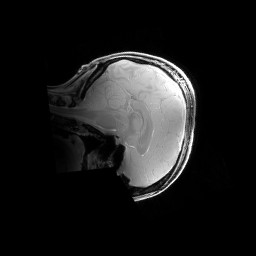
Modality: PDw
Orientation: sagittal
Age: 27
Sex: female
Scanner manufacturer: siemens
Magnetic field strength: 6.98 T
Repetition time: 1.3 s
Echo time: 0.00231 s